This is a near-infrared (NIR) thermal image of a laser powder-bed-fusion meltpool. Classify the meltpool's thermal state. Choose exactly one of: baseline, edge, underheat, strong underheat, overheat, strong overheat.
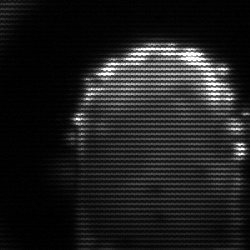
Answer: baseline